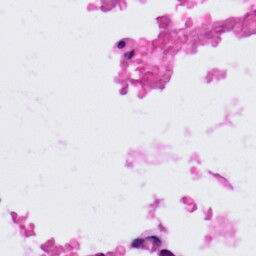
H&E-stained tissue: Colon